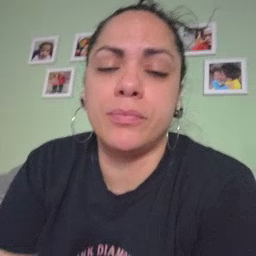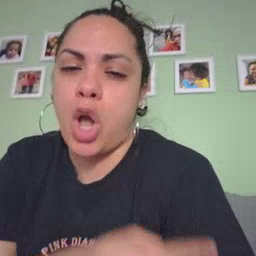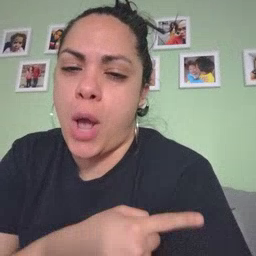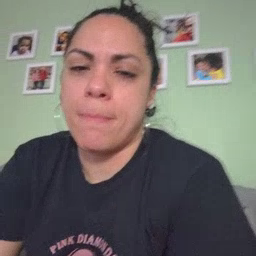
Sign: arm